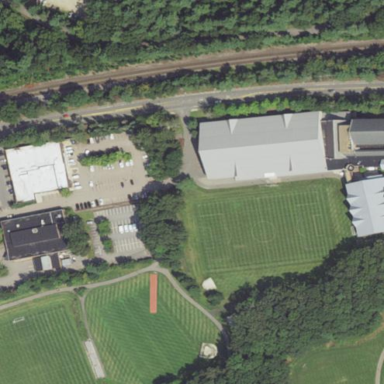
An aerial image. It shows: Sports center building.